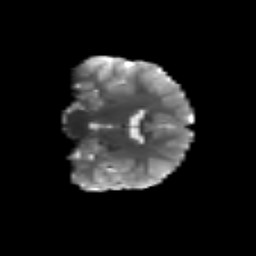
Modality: T2w
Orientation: coronal
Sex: female
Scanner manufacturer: siemens
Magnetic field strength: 3 T
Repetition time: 5 s
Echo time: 0.071 s